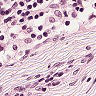
Metastatic tissue present: no